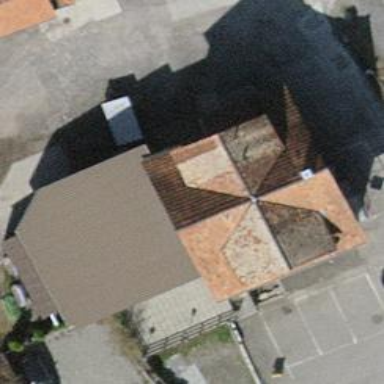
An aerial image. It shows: Restaurant.